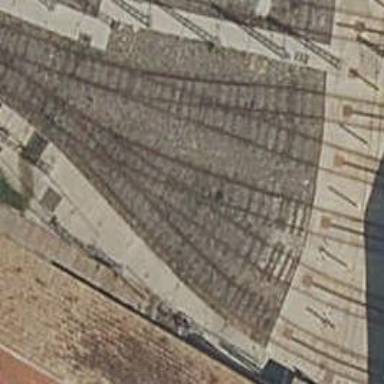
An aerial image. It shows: Yard with electrified tracks having contact line.